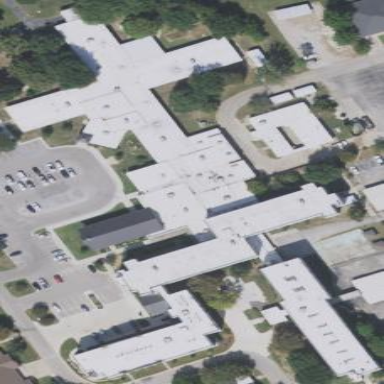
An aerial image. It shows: Nursing home building.